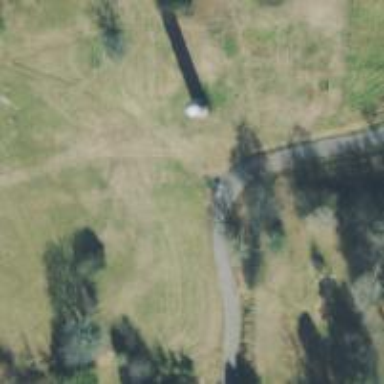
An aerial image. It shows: Disc golf basket.